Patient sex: M
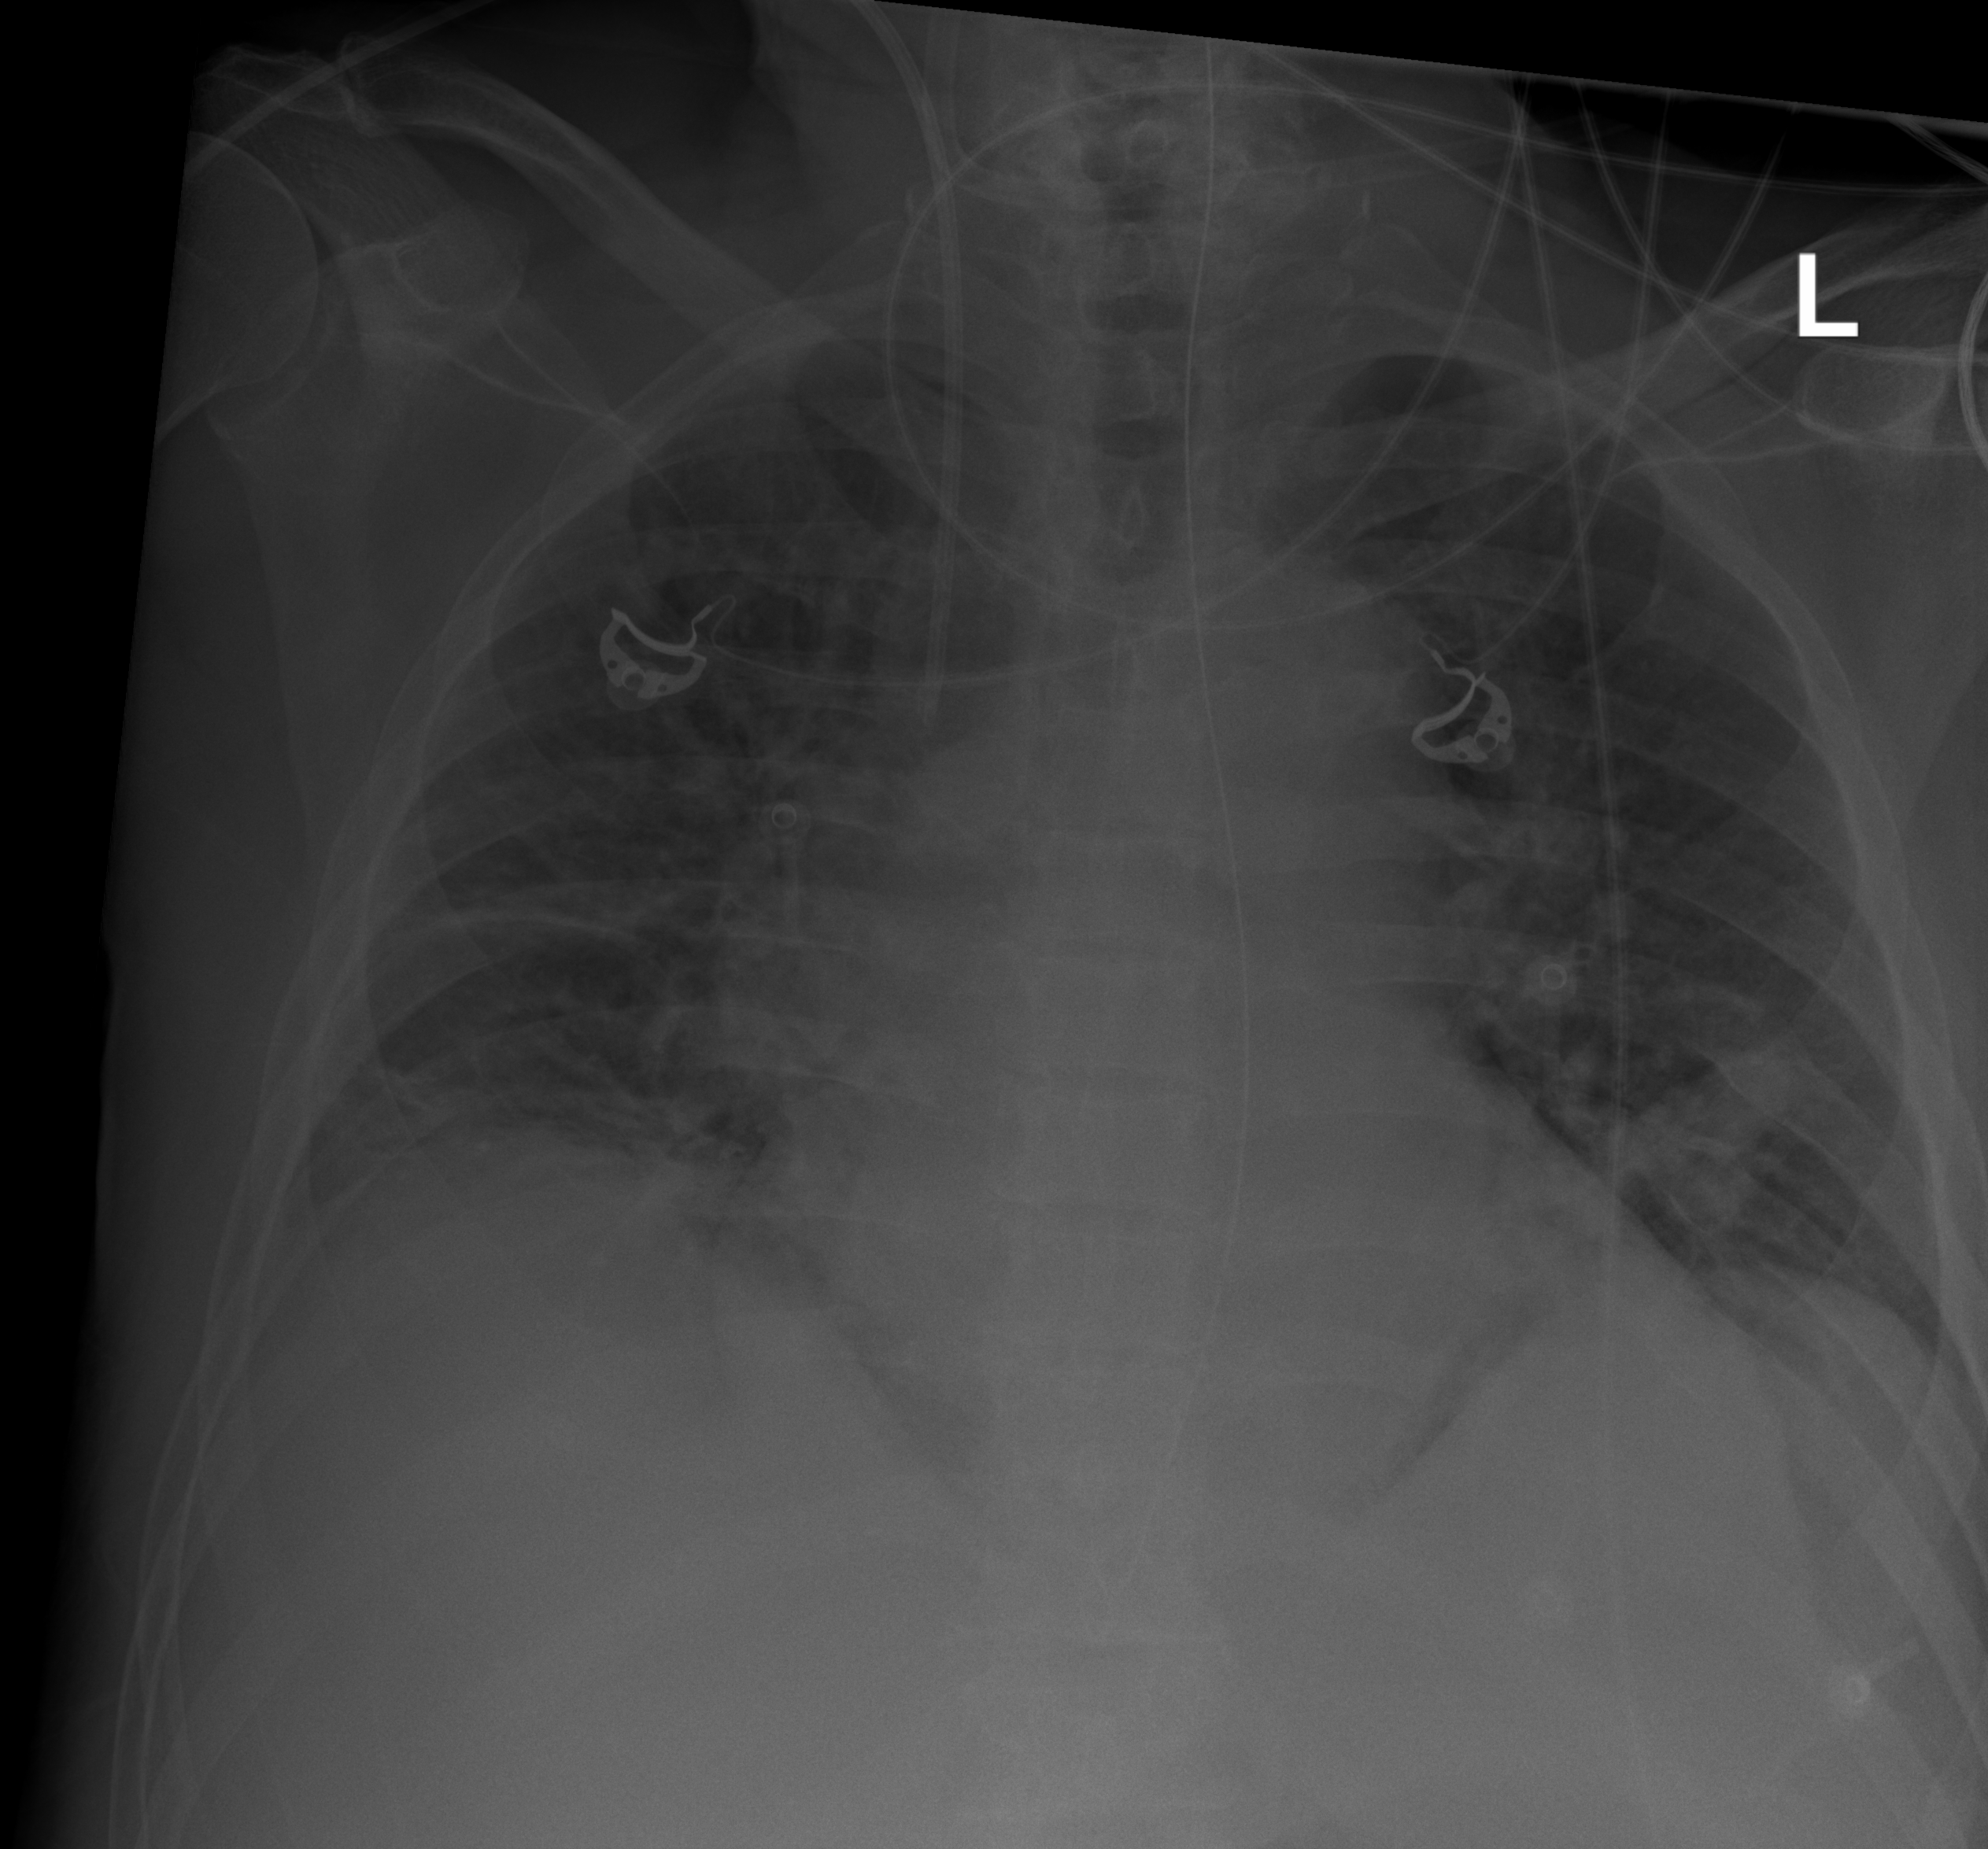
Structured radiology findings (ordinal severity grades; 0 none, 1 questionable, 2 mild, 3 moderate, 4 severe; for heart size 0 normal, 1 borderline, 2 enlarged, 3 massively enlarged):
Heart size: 2
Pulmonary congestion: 2
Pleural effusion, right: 2
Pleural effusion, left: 1
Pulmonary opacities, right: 2
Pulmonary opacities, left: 0
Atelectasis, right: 2
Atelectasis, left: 2